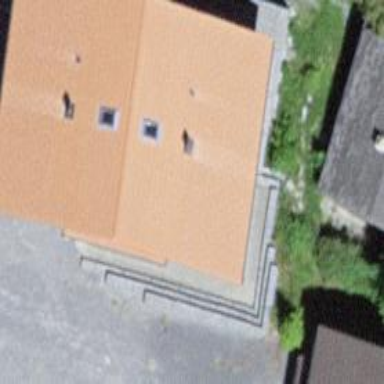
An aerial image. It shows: Residential building.